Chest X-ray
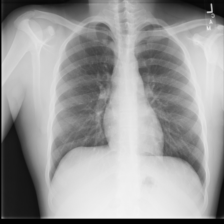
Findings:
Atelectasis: negative
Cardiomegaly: negative
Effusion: negative
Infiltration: negative
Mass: negative
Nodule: negative
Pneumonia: negative
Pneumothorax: negative
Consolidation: negative
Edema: negative
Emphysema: negative
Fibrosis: negative
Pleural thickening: negative
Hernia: negative